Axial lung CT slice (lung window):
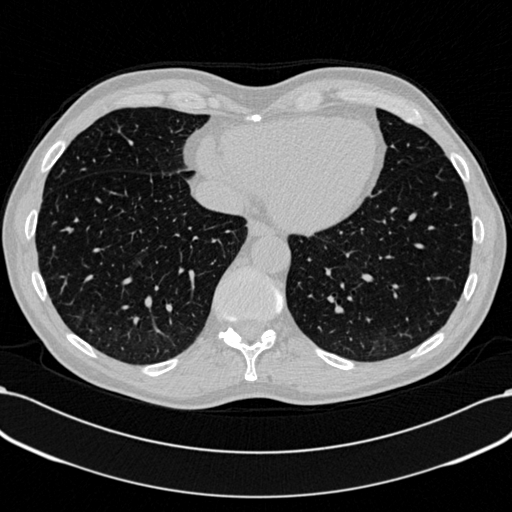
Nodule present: no